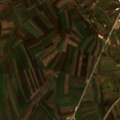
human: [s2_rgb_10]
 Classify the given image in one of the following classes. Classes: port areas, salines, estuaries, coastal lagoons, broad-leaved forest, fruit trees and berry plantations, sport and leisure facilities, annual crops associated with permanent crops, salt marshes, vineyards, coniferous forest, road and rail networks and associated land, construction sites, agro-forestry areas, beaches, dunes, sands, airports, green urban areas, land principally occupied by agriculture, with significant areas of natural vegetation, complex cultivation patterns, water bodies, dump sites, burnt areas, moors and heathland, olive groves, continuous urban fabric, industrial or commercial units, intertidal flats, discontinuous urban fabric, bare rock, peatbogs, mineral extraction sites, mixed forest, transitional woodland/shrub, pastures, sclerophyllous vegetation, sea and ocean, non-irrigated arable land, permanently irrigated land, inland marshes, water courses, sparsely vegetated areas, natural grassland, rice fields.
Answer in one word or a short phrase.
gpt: non-irrigated arable land, complex cultivation patterns